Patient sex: M
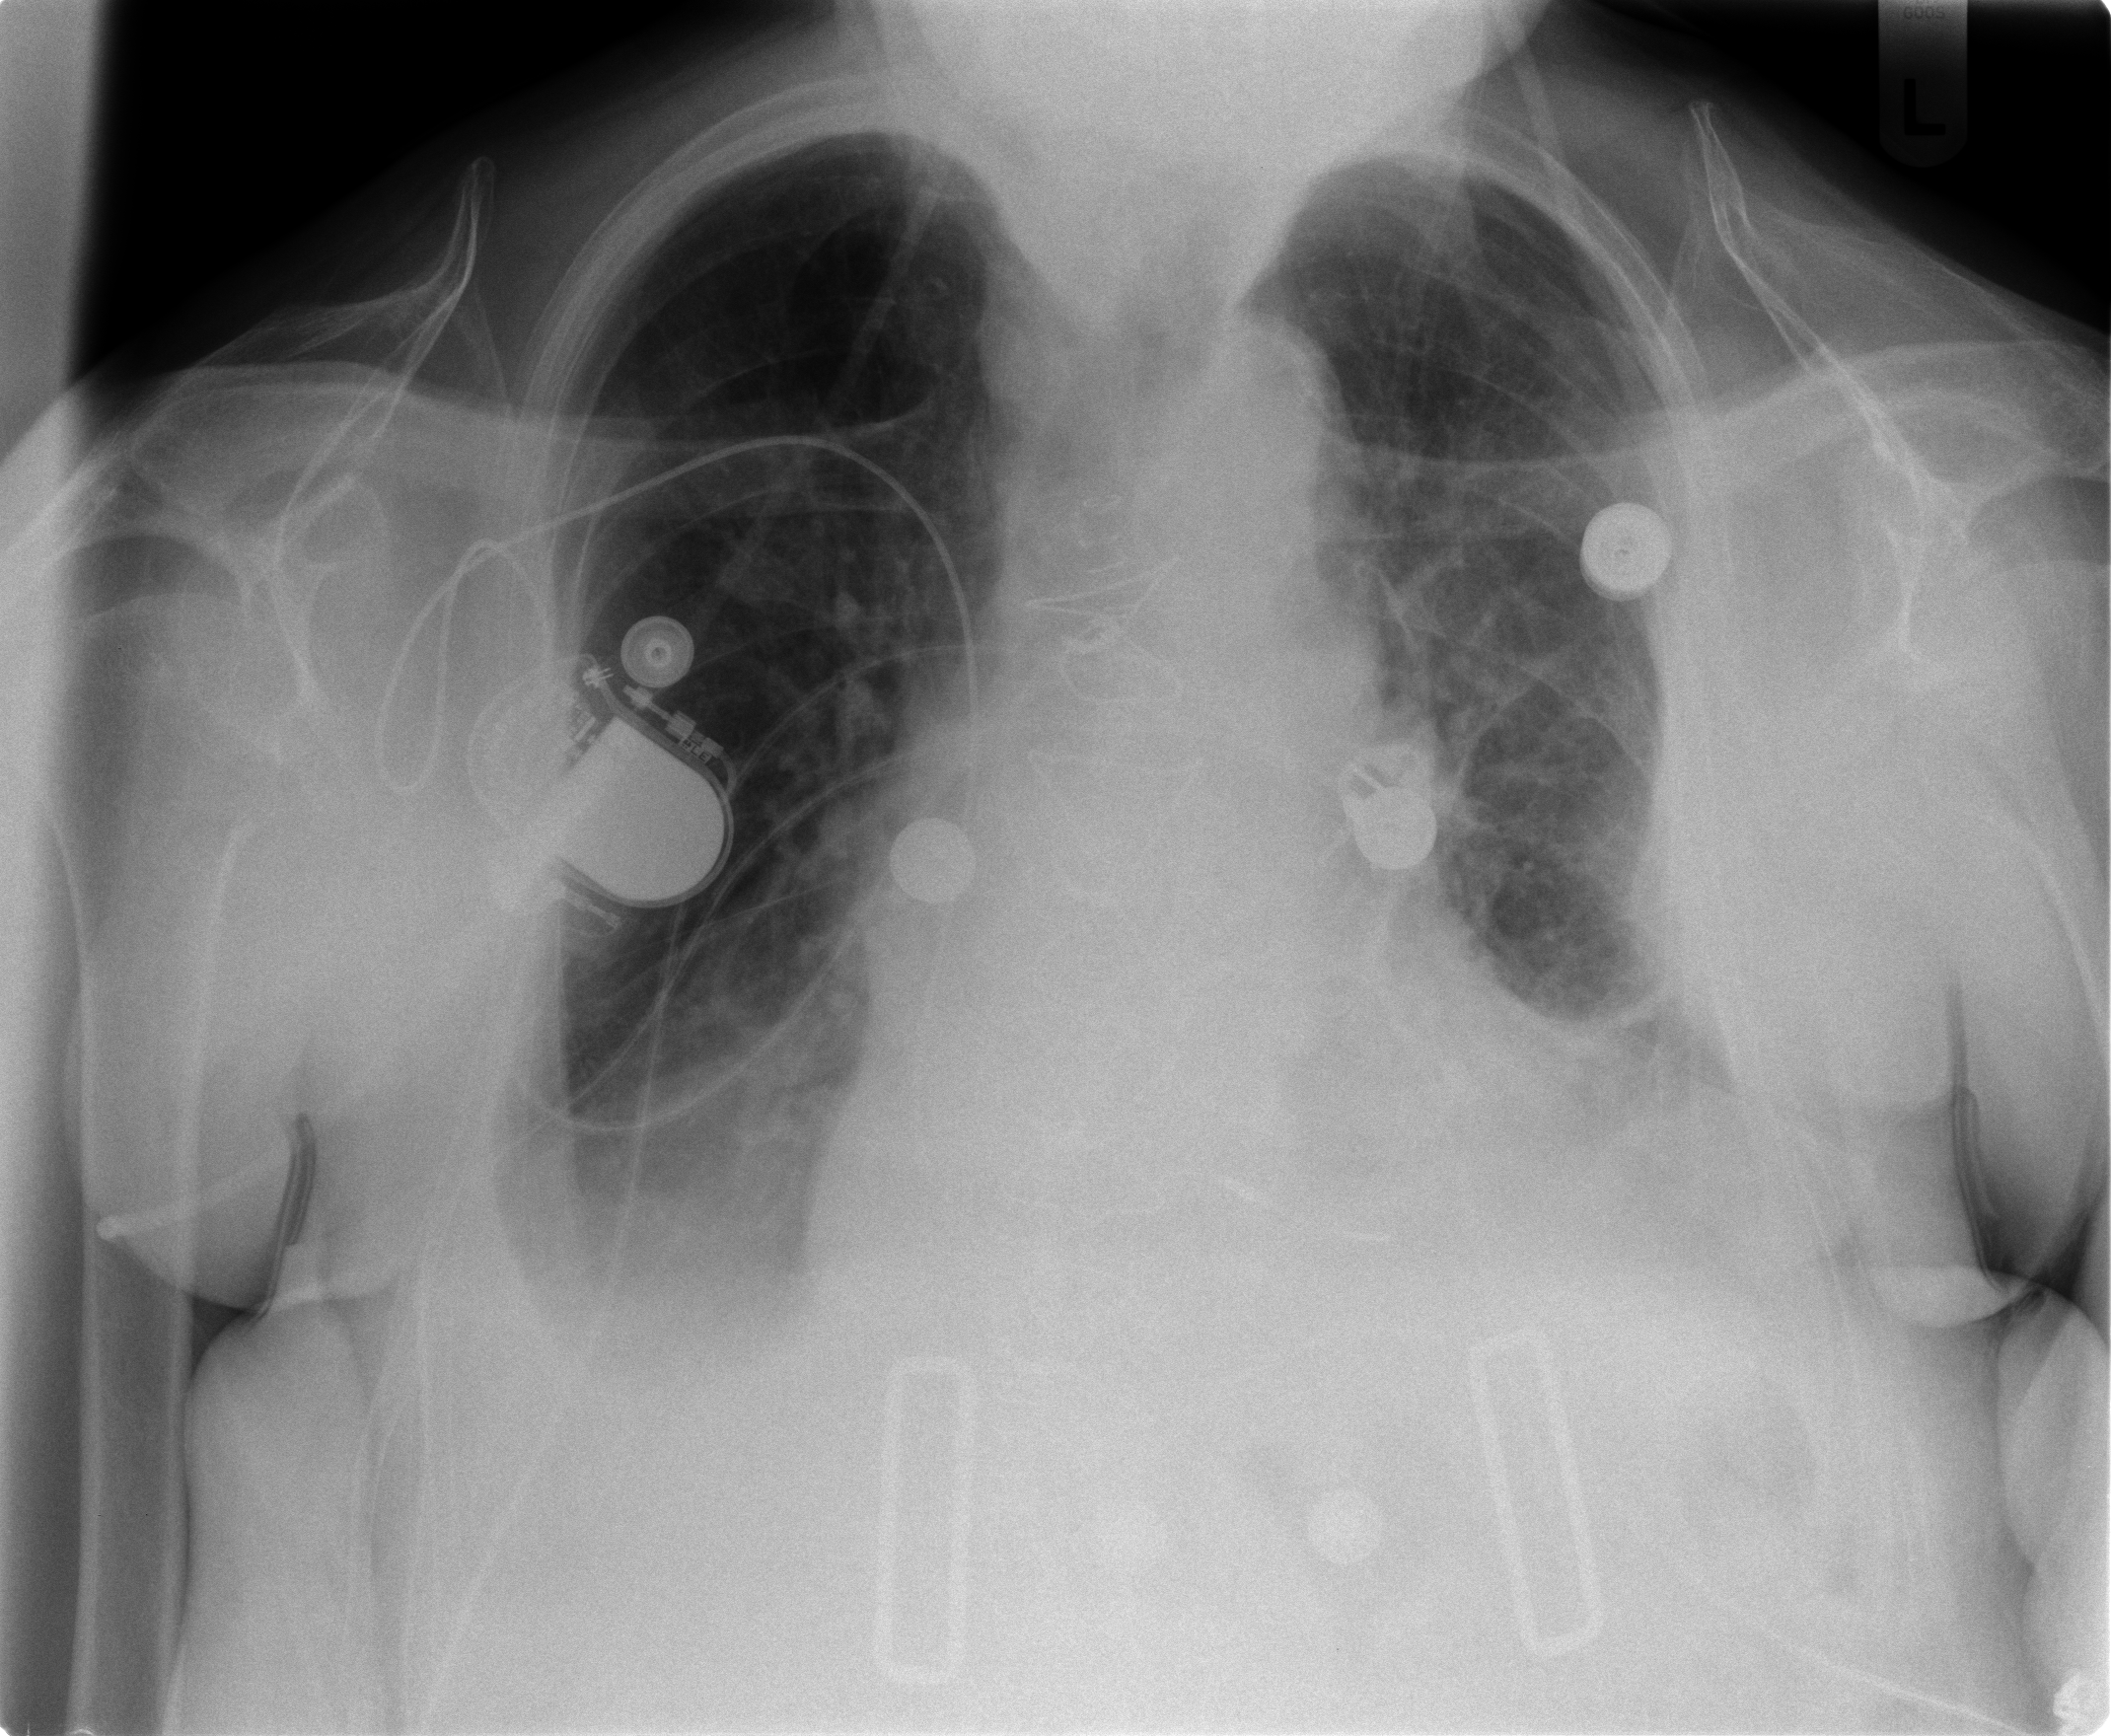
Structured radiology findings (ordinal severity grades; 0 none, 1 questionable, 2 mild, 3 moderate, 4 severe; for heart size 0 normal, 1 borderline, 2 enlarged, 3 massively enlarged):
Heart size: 2
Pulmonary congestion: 0
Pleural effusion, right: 2
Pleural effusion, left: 2
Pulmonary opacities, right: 0
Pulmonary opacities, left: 0
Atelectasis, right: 2
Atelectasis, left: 2